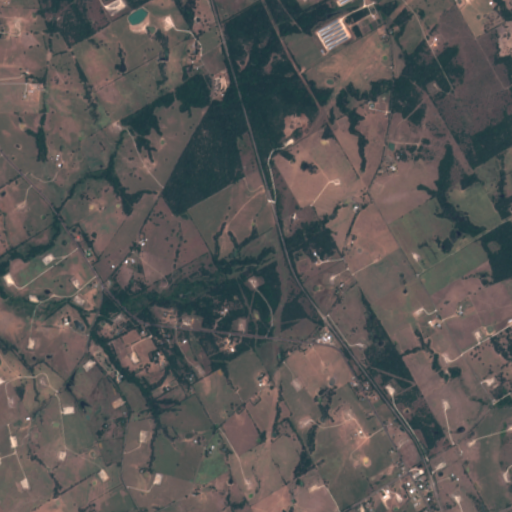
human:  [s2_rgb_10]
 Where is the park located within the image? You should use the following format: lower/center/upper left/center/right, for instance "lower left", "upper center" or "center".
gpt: The park is located in the upper center of the image.
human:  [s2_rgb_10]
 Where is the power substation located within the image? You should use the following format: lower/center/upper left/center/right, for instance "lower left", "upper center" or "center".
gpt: The power substation is located in the lower right of the image.
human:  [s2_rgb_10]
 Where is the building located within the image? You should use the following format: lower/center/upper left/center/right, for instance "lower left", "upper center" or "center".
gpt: The building is located in the lower right of the image.
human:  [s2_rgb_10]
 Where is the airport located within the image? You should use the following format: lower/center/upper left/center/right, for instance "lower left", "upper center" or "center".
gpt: There is no airport in the image.